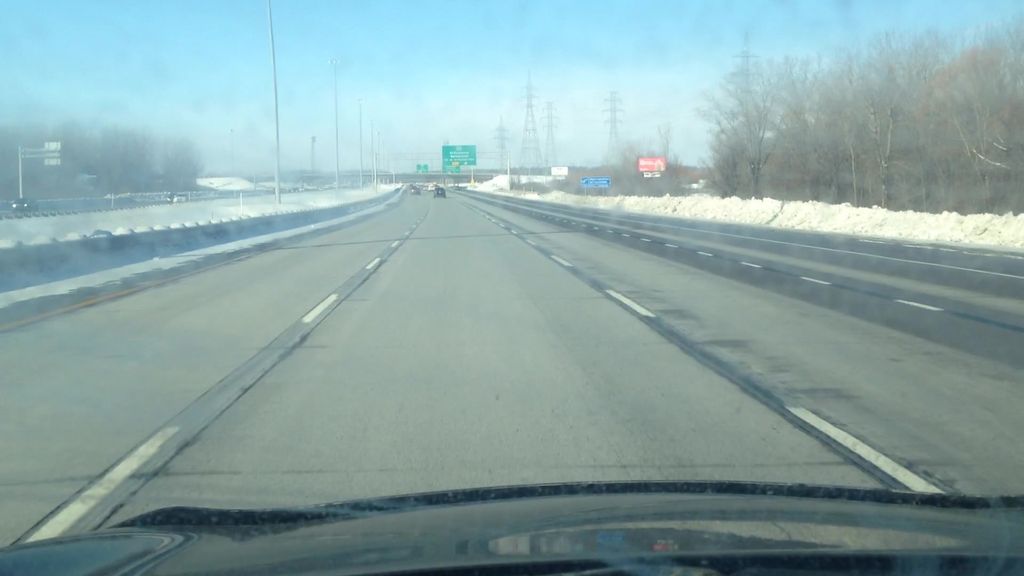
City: montreal